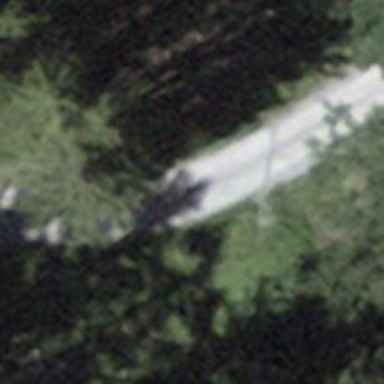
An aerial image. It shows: Unpaved unclassified road with track type of grade2.